Question: I don't know is it possible or not but I have tried a lot and could not find anything. I want to get the average of the image color behind the text. I find all solutions finding an average color of the whole image. I don't want this. I have a text box in a div for example and I only need the average color of the image covering the text only not whole average color of the image. For example this is the image

My first textbox is textbox1 and I only want the average color of just the div part of the image(sky average color in case of textbox1) and textbox2 (road average color).
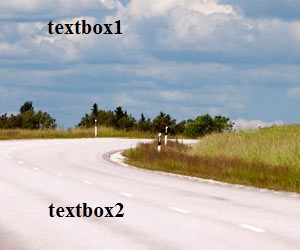
Answer: EDIT : i answered a full example <URL>.
---
Using canvas you can retrieve all the image data:
'''
<canvas id="my_canvas" width="500" height="500">
// alternative text
</canvas>
<script type="text/javascript">
var c = document.getElementById("my_canvas");
var ctx = c.getContext("2d");
var image = new Image();
image.src = 'image.jpg';
image.onload = function() {
ctx.drawImage(this,0,0);
}
function average_color(left, top, width, height) { // these parameters correspond to the coordinates of your box
var imageData = ctx.getImageData(left, top, width, height);
var mapPixel = imageData.data;
var red = 0,
green = 0,
blue = 0,
nb_pixels = width * height;
for(var i=0;i<nb_pixels;i+=4) {
red += mapPixel[i];
green += mapPixel[i+1];
blue += mapPixel[i+2];
// mapPixel[i+3] is the component of transparency, I do not think it will be useful to you. Useless with jpg that does not support transparency.
}
nb_pixels = nb_pixels / 4;
red = Math.round(red/nb_pixels);
green = Math.round(green/nb_pixels);
blue = Math.round(blue/nb_pixels);
return [red,green,blue]; // components of the average color
}
</script>
'''
More informations about pixel manipulation <URL>.
If you do not want your image to be in a canvas all the time, you can generate the canvas tag the time of the calculation with javascript and delete it after ...
The problem with this method is that canvas is <URL>. This can also cause performance problems. Cache the results of calculations if possible.